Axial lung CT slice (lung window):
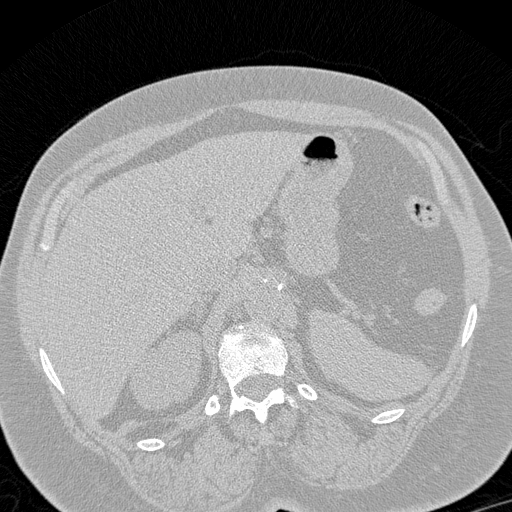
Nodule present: no